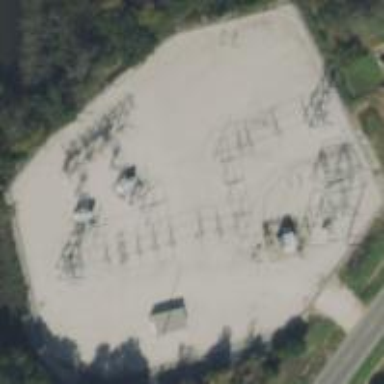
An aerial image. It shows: Outdoor distribution power substation.